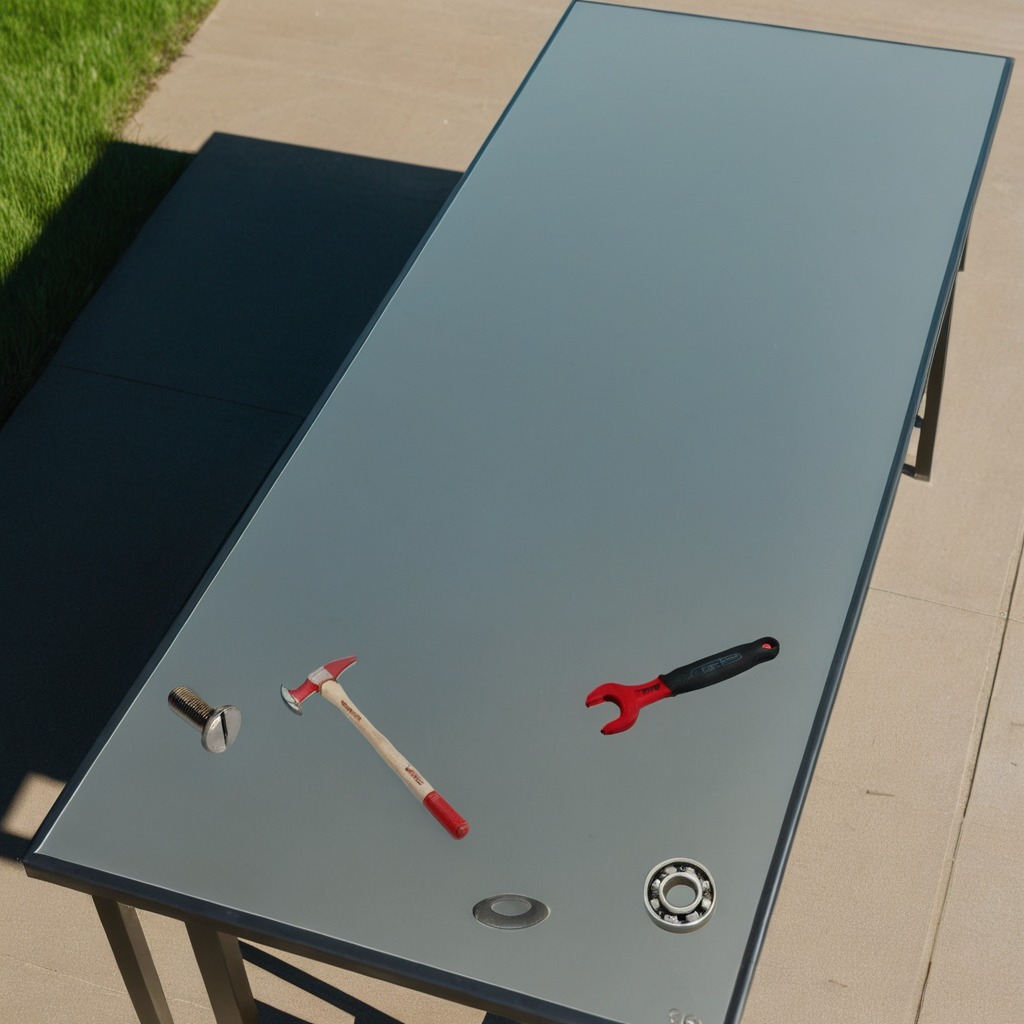
A ball bearing, a washer, a hammer, a screw and a wrench are lying on the table.